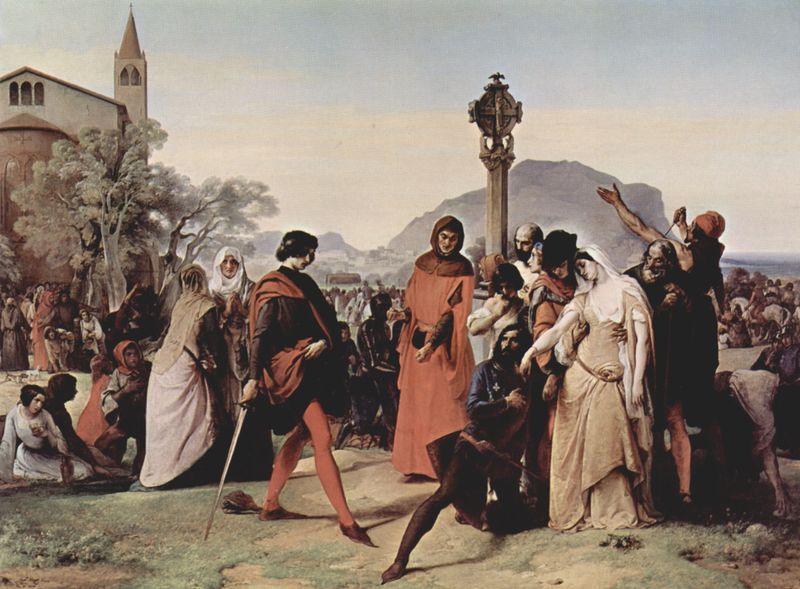
Titel: Gemäldeserie "Sizilianische Abende", Szene 3
Künstler: Francesco Hayez
Standort: Roma
Institution: Galleria Nazionale d'Arte Moderna di Roma
Schlagwörter: baum, berg, blau, blätter, dunkel, felsen, gemälde, gestein, gruppe, hand, himmel, kampf, laub, mann, meer, schatten, umhang, wasser, weiß, wolken, bäume, frauen, gelb, grün, kirchturm, landschaft, menschen, ocker, sitzen, äste, ausschnitt, braun, damen, fenster, frau, grau, hell, kleid, kleider, licht, männer, orange, pastell, rücken, schwarz, säule, dach, dame, gebäude, gras, gürtel, haus, rot, schleier, tuch, wiese, wolke, beige, leute, malerei, masse, bart, bärte, gelage, mütze, arm, bibel, falten, mensch, stehen, stein, steine, hände, öl, erde, horizont, häuser, hügel, stamm, kirche, sonne, geistlicher, gewand, haare, kutte, stoff, tücher, gewänder, kind, personen, blatt, person, dekollete, pferd, pferde, turm, krug, beine, kopfbedeckung, bein, dutt, sommer, strand, schuhe, berge, fels, tag, weis, markt, platz, unglück, spitz, kopftuch, glatze, metall, strumpf, junge, zeigen, flucht, klinge, strümpfe, gefäß, greis, kreuz, dom, schwert, waffen, faust, soldat, waffe, nonne, degen, orden, beten, menschenmenge, ritter, rüstung, gedeckt, prister, jüngling, pfarrer, junger mann, gotisch, grab, leder, dolch, knieend, dante, kopftücher, priester, duell, obelisk, kruzifix, mönch, präraffaeliten, strumpfhosen, deuten, maria, verletzung, ohnmacht, kaputze, klagen, kapuze, lager, schnabelschuhe, gotteshaus, krichturm, landschat, spitze schuhe, ritterschlag, ohnmächtig, ehll, ezigen, jünglich